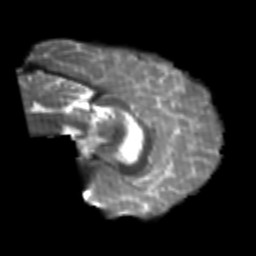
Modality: T2w
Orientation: sagittal
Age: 24
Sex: male
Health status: healthy
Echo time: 0.074 s